Field crop: maize
Growth stage: 2
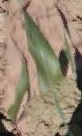
Species: maize